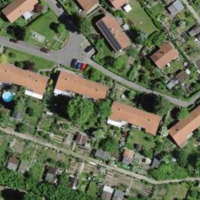
EUNIS habitat code: 54
Species observed at this site:
Phoenicurus phoenicurus
Tulipa sylvestris